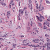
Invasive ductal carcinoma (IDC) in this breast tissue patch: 1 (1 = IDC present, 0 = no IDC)